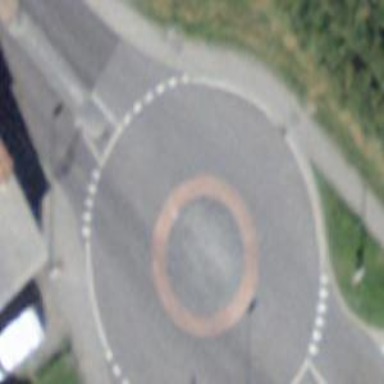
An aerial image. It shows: Secondary road with asphalt surface leading to roundabout.